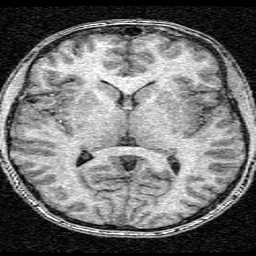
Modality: T1w
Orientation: axial
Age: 20
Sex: male
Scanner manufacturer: ge
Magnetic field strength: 15000 T
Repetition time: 9.1 s
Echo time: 1.948 s